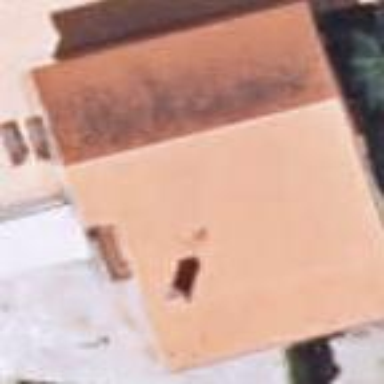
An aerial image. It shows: Simple house.